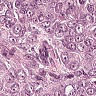
Metastatic tissue present: yes